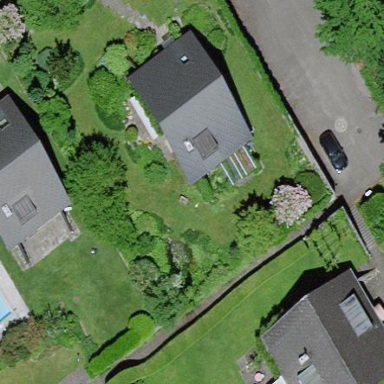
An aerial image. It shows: Residential building.